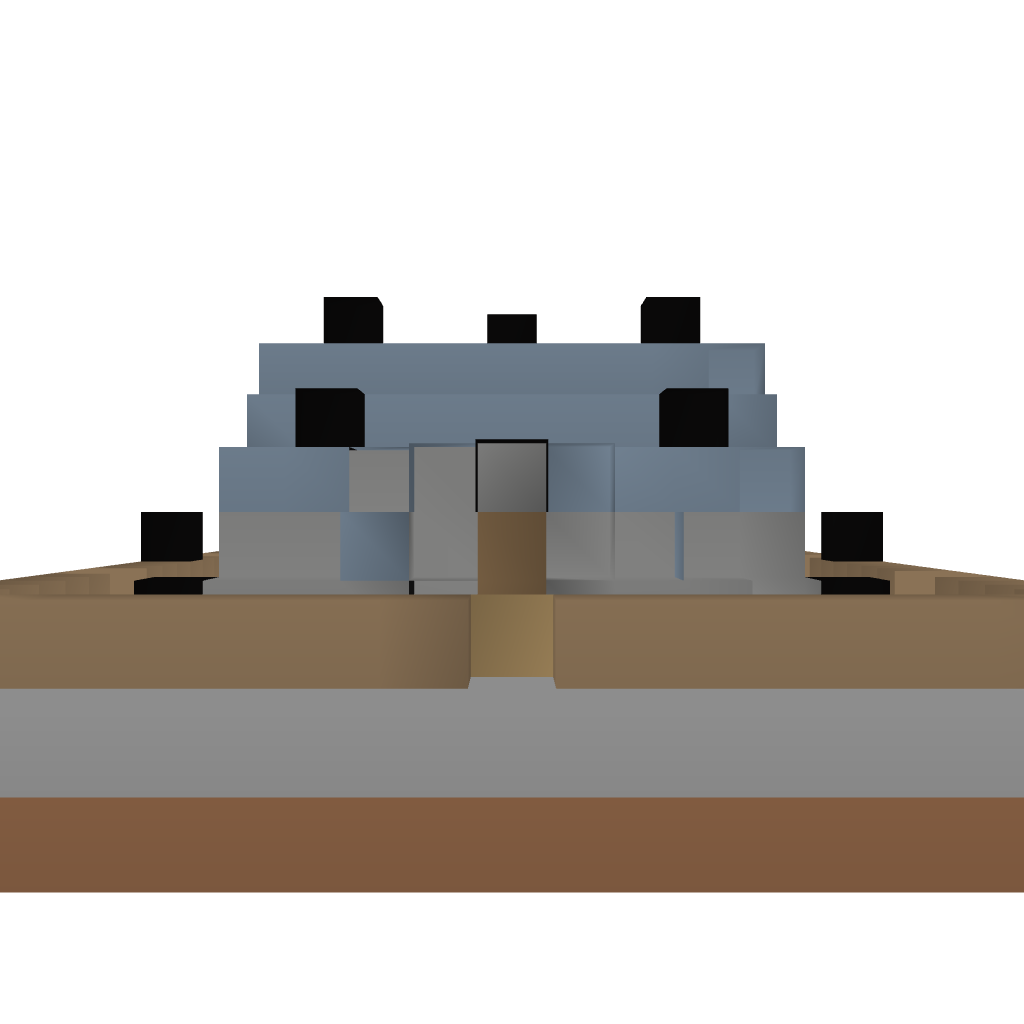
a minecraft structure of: Huge Furnace Factory